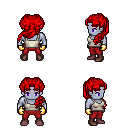
a pixel art fantasy rpg character, male body template, dark elf, purple skin, white pirate shirt, red pants, red princess hairstyle, gold gloves, maroon shoes, four views (front, back, left, right), 2x2 character sprite sheet, small pixel art, hard edges, no anti-aliasing